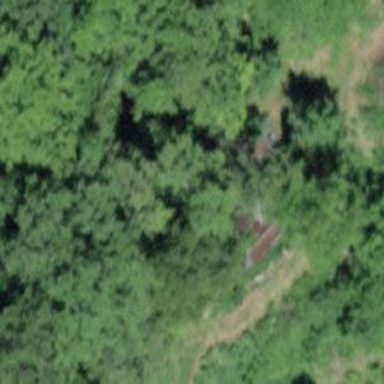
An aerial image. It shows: Barn.